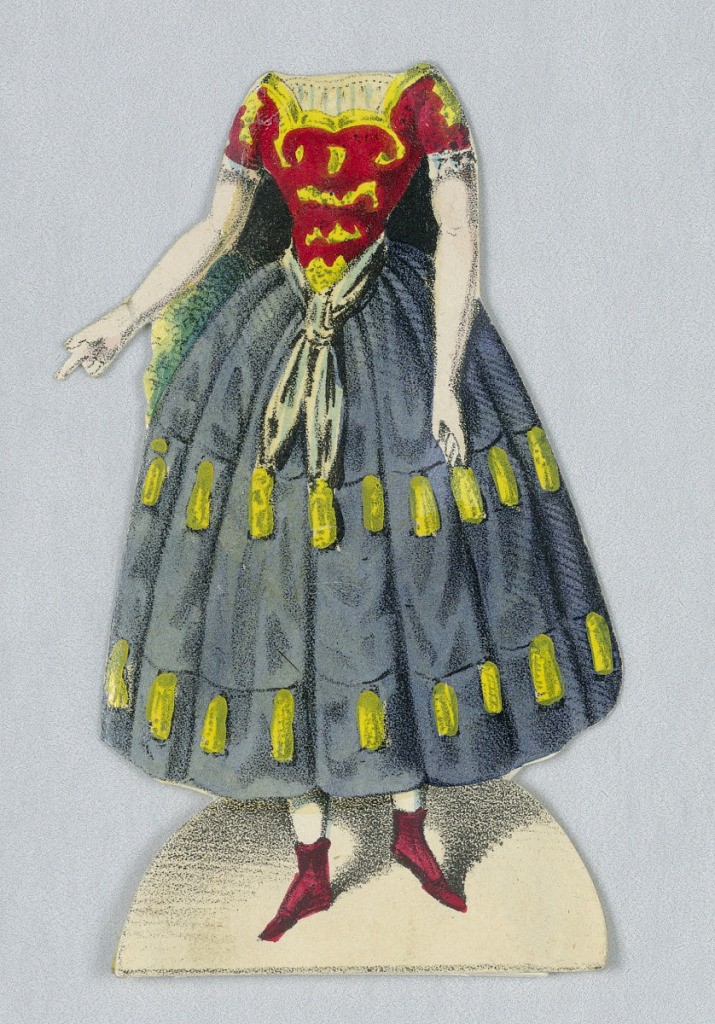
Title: Jenny Lind Paper Doll Costume, Vielka from the opera "Vielka"
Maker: Jenny Lind, Swedish, 1820–1887
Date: ca. 1850
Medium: Lithograph on white wove paper
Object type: Print
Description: Paper doll costume for the figure of Jenny Lind representing the character Vielka from the opera Vielka.
Designed to be placed over the doll.